Question: Why ul border is wider than table border?
Why ul height isn't contain every li elements?
Thanks you very much for your helps...

'''
ul
{
font-family: Verdana;
font-size: 8pt;
}
ul a
{
text-decoration: none;
color: Black;
}
ul a:hover
{
text-decoration: underline;
}
table
{
background-color: Transparent;
border-collapse: collapse;
}
table tr td
{
vertical-align: top;
text-align: left;
font: Verdana, Geneva, sans-serif;
font-size: 12px;
}
#tblYayinAkisi
{
border:1px white solid;
background-color: #222222;
font-family: Verdana;
color: #ffffff;
vertical-align: middle;
font-size: 10pt;
width:100%;
}
#tblYayinAkisi th
{
background-color: Transparent;
background-image: url(../images/bckSiyahGriTram.png);
background-repeat: repeat-x;
height: 20px;
padding-left: 10px;
}
#tblYayinAkisi td
{
background-color: #222222;
}
#tblYayinAkisi td ul
{
border:1px white solid;
width:100%;
margin-left: 10px;
}
#tblYayinAkisi td ul li
{
clear:both;
padding-top: 7px;
list-style: none;
}
#tblYayinAkisi td ul li b
{
margin-right: 10px;
float: left;
}
#tblYayinAkisi td ul li a
{
color: #ffffff;
float: left;
}
'''
Full code:
'''
<html>
<head>
<style>
body
{
background-color: Red;
}
ul
{
font-family: Verdana;
font-size: 8pt;
}
ul a
{
text-decoration: none;
color: Black;
}
ul a:hover
{
text-decoration: underline;
}
table
{
background-color: Transparent;
border-collapse: collapse;
}
table tr td
{
vertical-align: top;
text-align: left;
font: Verdana, Geneva, sans-serif;
font-size: 12px;
}
#tblYayinAkisi
{
border: 1px white solid;
background-color: #222222;
font-family: Verdana;
color: #ffffff;
vertical-align: middle;
font-size: 10pt;
width: 100%;
}
#tblYayinAkisi th
{
background-color: Transparent;
background-image: url(../images/bckSiyahGriTram.png);
background-repeat: repeat-x;
height: 20px;
padding-left: 10px;
}
#tblYayinAkisi td
{
background-color: #222222;
}
#tblYayinAkisi td ul
{
border: 1px white solid;
width: 100%;
margin-left: 10px;
}
#tblYayinAkisi td ul li
{
clear: both;
padding-top: 7px;
list-style: none;
}
#tblYayinAkisi td ul li b
{
margin-right: 10px;
float: left;
}
#tblYayinAkisi td ul li a
{
color: #ffffff;
float: left;
}
</style>
</head>
<body>
<table id="tblYayinAkisi">
<tbody>
<tr>
<th>
YABAN'da bugun
</th>
</tr>
<tr>
<td>
<ul>
<li><b>00:00</b><a target="_blank" href="programlar.aspx?id=24">TROFE ODASI</a></li>
<li><b>01:00</b><a target="_blank" href="programlar.aspx?id=17">YERLI YABAN</a></li>
<li><b>01:30</b><a target="_blank" href="programlar.aspx?id=16">HEDEF</a></li>
<li><b>02:00</b><a target="_blank" href="programlar.aspx?id=28">IZCI</a></li>
<li><b>02:30</b><a target="_blank" href="programlar.aspx?id=4">KUSLAR</a></li>
</ul>
</td>
</tr>
<tr>
<td>
<div style="text-align: center;">
<img src="images/canliYayin.png" />
<img src="images/tumAkis.png" />
</div>
<br />
</td>
</tr>
</tbody>
</table>
</body>
</html>
'''
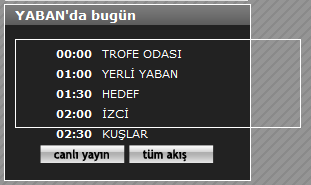
Answer: Just remove the 100% width for ul element, and add a right margin, like so:
'''
#tblYayinAkisi td ul
{
border: 1px white solid;
margin-left: 10px;
margin-right: 10px;
}
'''
That fixes the display in Firefox, and should work for other browsers.